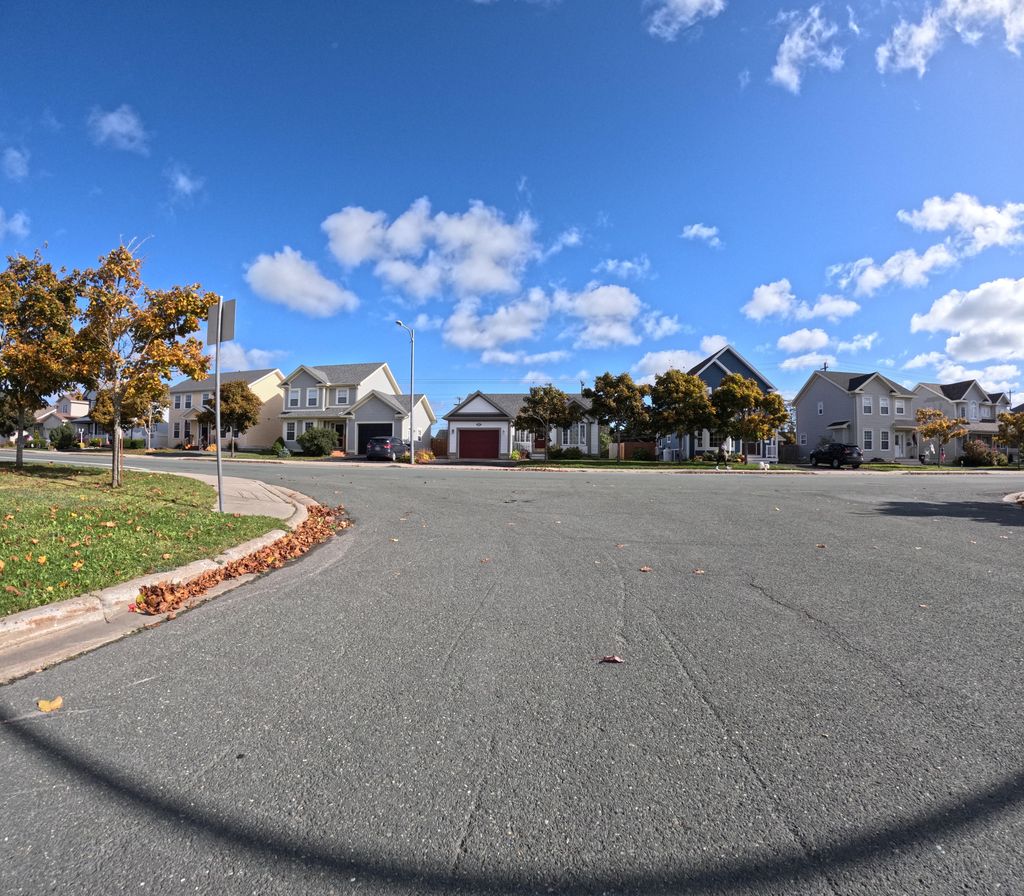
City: st_johns